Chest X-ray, PA view. Patient: 58 years old, sex F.
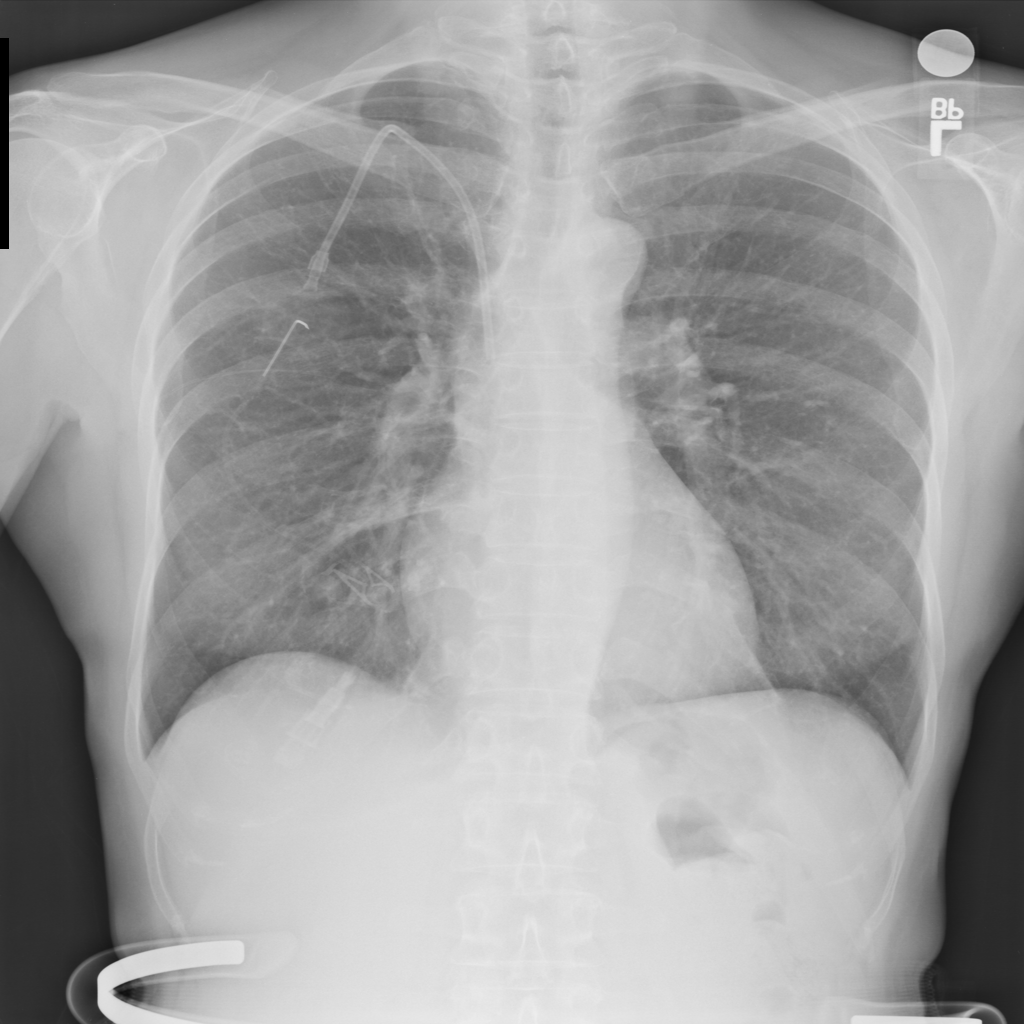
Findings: No Finding